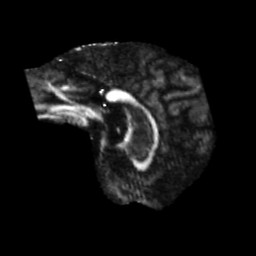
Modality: FA
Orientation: sagittal
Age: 60
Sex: male
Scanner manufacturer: siemens
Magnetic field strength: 3 T
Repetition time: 5.47 s
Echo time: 0.0854 s